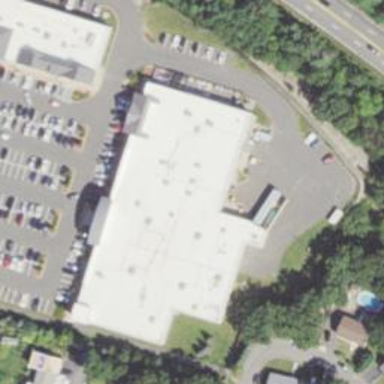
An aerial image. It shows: Convenience shop.